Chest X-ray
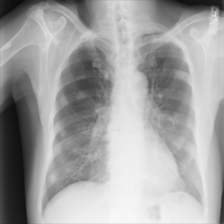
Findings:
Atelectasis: negative
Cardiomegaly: negative
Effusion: negative
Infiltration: negative
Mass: negative
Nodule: negative
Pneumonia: negative
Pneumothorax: negative
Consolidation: negative
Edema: negative
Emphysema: negative
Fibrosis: negative
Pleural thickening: negative
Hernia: negative